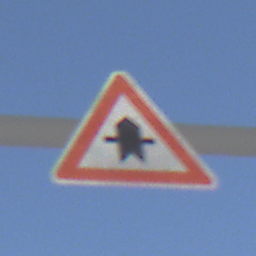
Verkehrszeichen: Vorfahrt
Umgebung: Outdoor, Nature
Tageszeit: MorningAfternoon
Wetter: PartlyCloudy
Licht: Natural
Jahreszeit: NotSpecified
Kontrast: HighContrast